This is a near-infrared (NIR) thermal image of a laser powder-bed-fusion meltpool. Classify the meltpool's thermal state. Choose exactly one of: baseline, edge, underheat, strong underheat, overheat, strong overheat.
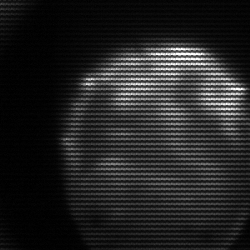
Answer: edge